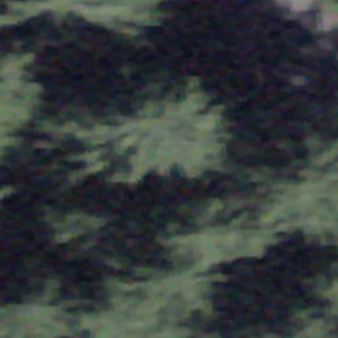
Label: other